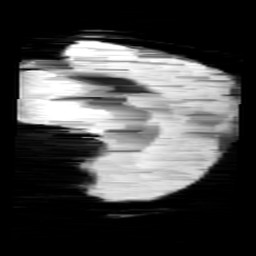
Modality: minIP
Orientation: sagittal
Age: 9
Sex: male
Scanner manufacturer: siemens
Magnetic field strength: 3 T
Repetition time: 0.027 s
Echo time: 0.02 s